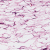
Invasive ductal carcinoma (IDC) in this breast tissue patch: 0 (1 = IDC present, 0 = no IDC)